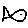
Label: fish